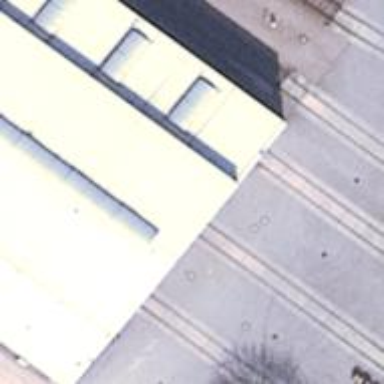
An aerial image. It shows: Railway signal positioned in the track.